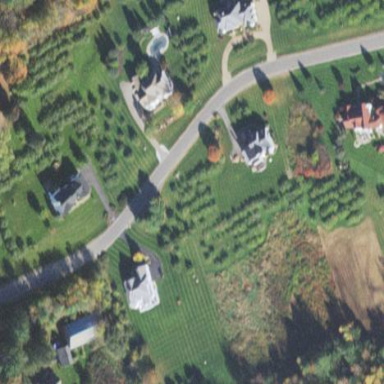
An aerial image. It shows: Orchard.